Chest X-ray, PA view. Patient: 40 years old, sex F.
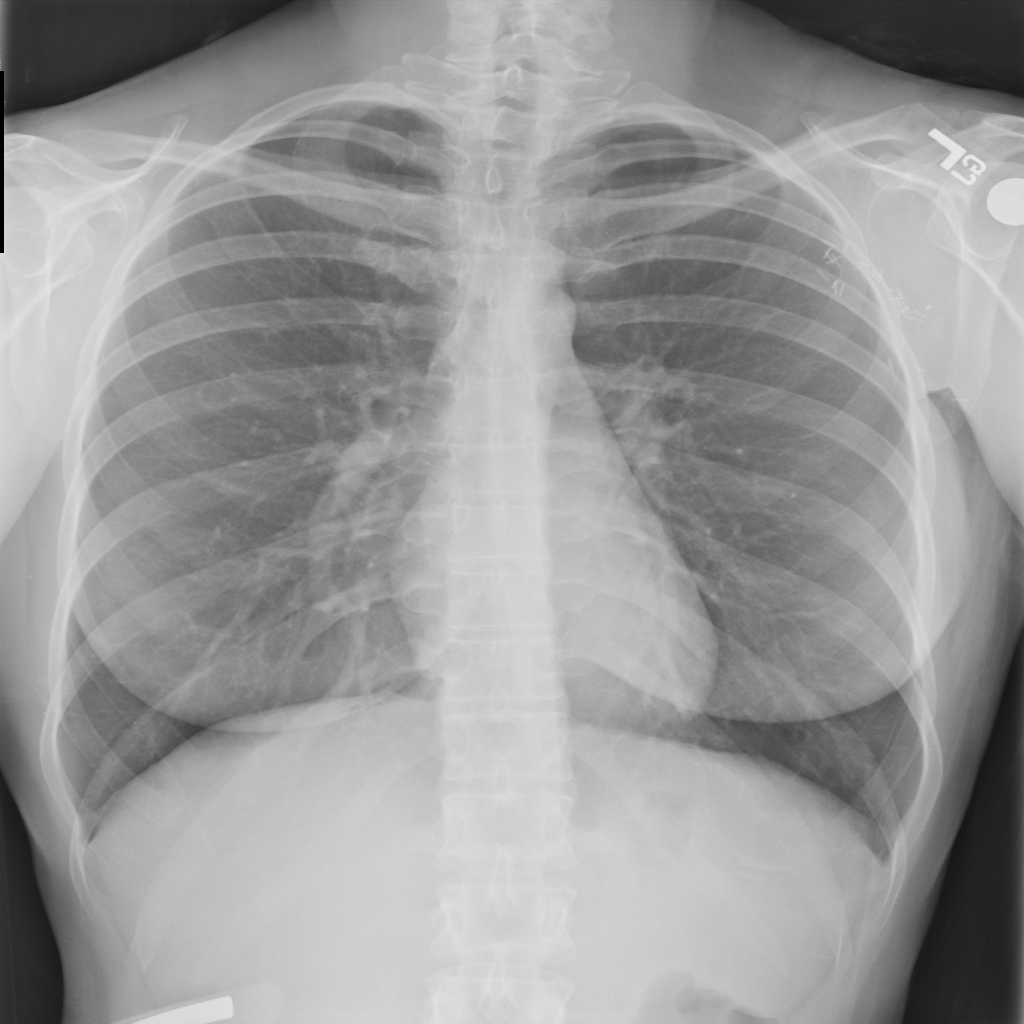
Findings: No Finding